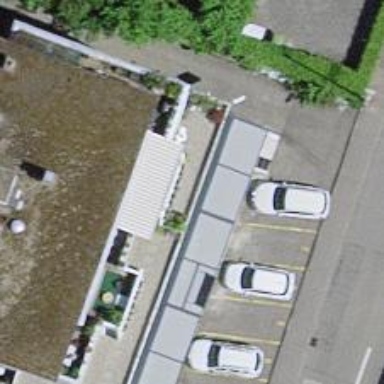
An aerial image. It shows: Restaurant.